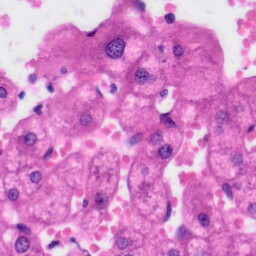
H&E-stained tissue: Liver